Brain MRI, t1w sequence, axial 2D slice.
Patient: age 23, sex F, weight 90 kg, height 1.9 m
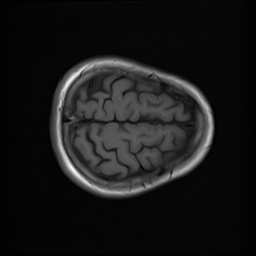